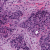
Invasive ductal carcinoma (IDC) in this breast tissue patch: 1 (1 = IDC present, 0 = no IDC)